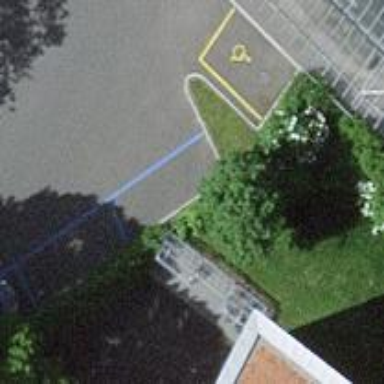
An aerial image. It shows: Car-sharing service available at this location.